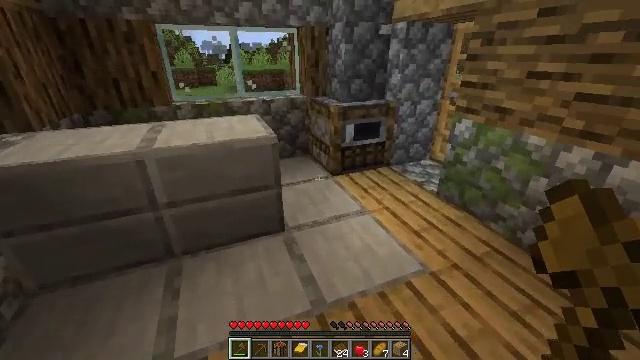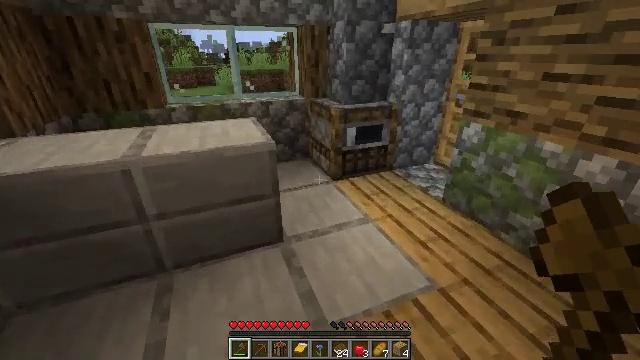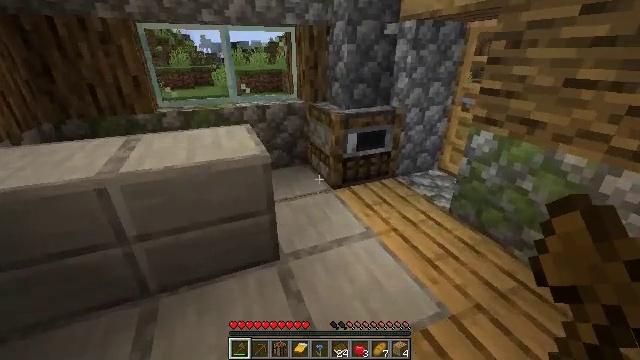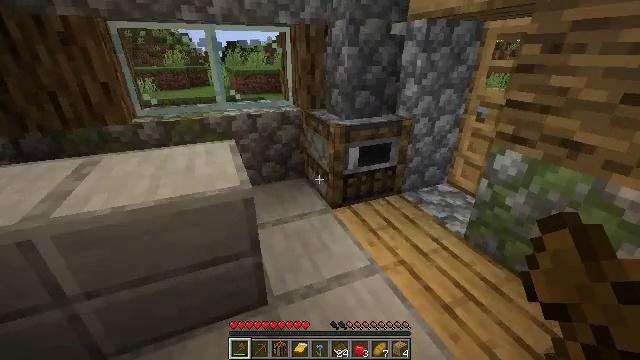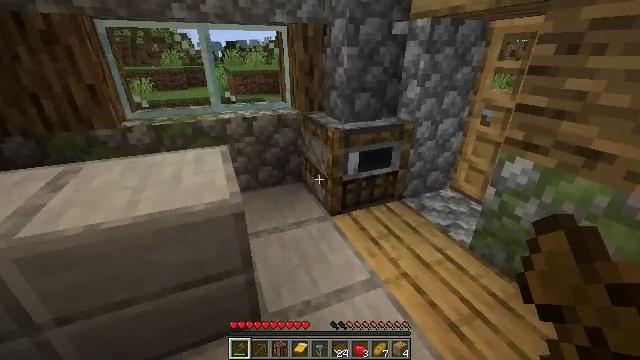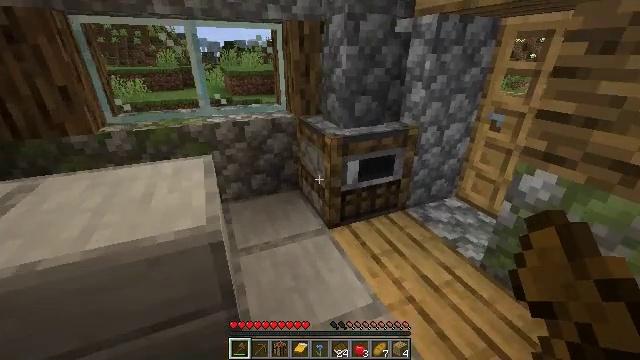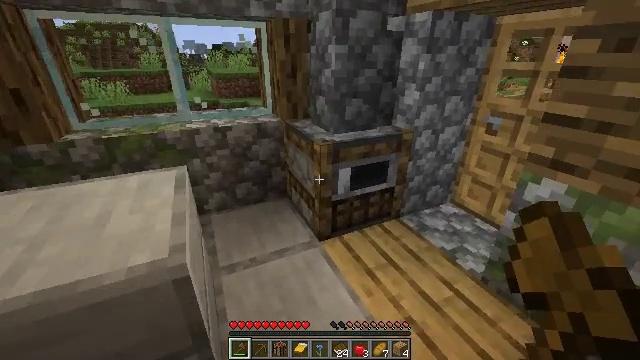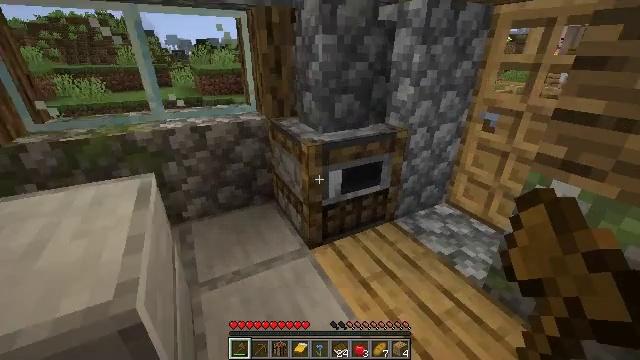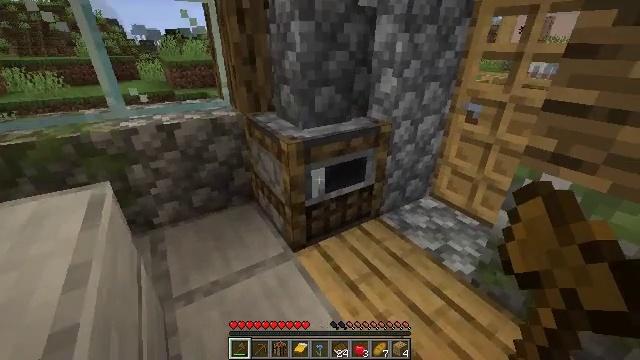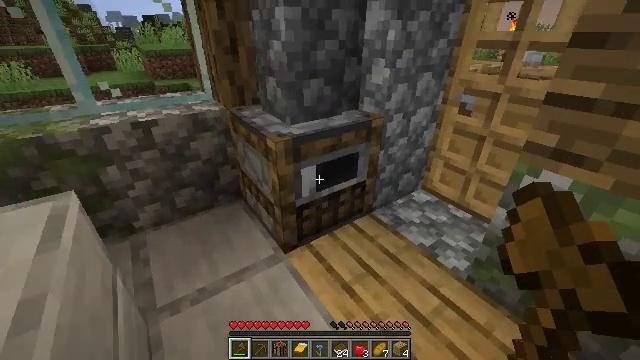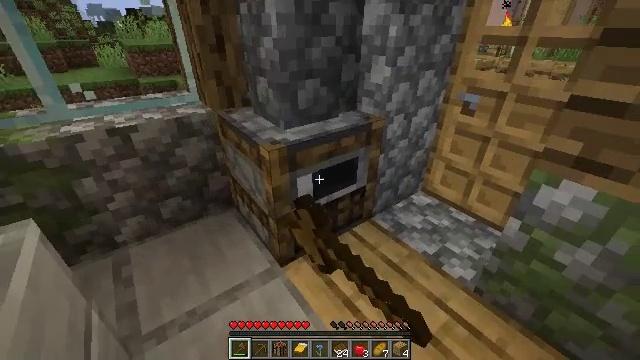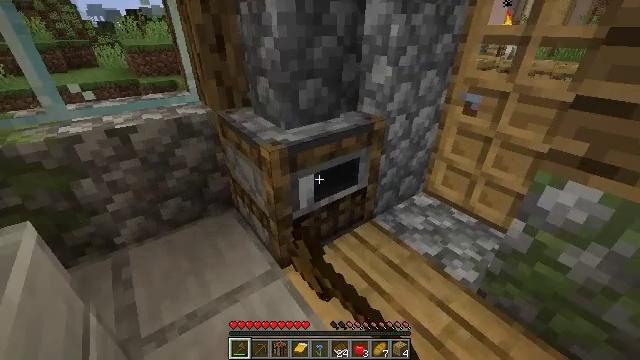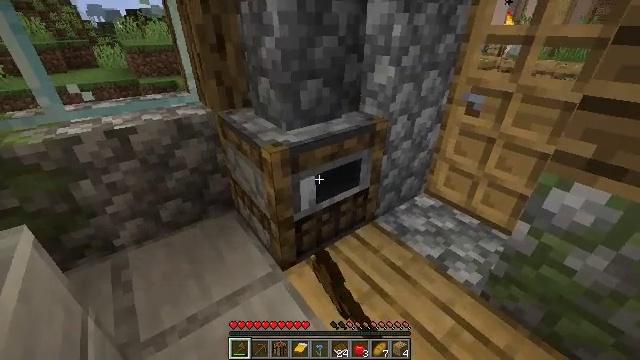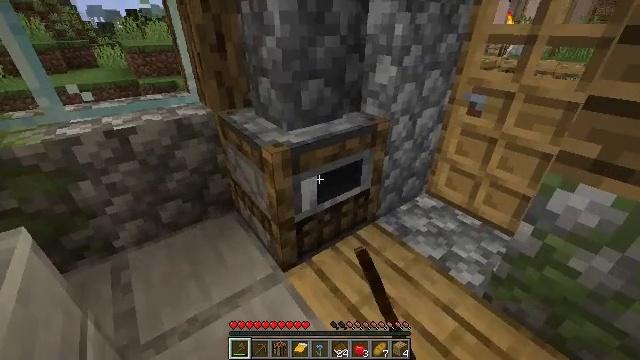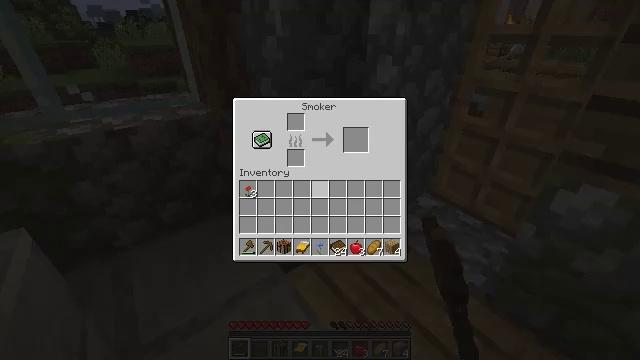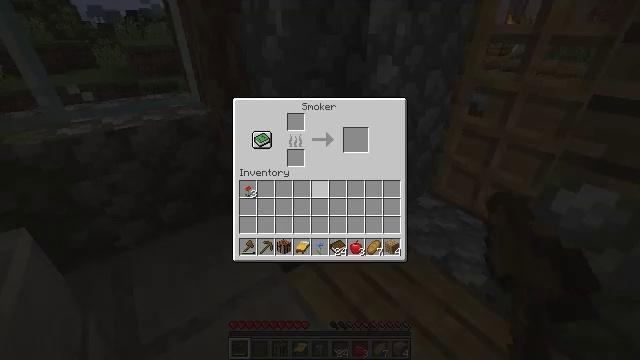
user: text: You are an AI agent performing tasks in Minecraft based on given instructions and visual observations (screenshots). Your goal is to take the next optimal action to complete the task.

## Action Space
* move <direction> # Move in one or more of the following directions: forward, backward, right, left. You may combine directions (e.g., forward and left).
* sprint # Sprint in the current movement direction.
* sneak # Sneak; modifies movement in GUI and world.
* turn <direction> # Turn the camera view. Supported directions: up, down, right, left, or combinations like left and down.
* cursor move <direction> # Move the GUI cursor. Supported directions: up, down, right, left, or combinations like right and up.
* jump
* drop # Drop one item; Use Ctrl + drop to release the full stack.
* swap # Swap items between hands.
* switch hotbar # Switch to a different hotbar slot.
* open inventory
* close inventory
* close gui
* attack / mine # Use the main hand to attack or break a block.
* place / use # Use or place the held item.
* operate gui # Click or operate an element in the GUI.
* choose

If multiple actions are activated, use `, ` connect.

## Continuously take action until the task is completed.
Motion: motion action
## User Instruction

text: Harvest hay blocks from the village.
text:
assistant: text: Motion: move forward
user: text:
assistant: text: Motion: move forward
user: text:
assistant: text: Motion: move forward
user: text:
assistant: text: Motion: move forward
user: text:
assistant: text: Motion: move forward
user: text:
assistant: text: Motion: move forward, turn right
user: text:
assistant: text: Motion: move forward, turn right
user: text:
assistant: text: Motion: move forward, turn right and down
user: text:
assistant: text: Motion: turn right and down, use / place
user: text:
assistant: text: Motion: turn right and down, use / place
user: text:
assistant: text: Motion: use / place
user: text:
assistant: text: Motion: no_op
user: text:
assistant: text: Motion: no_op
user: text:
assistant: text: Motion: open gui
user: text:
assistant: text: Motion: no_op
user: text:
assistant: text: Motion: no_op
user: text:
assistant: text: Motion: no_op
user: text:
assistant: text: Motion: no_op
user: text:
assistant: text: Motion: no_op
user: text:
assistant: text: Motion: no_op
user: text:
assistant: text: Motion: no_op
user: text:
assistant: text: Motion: no_op
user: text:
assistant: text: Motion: no_op
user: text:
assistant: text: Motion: no_op
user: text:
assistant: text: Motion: no_op
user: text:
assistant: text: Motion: no_op
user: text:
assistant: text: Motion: no_op
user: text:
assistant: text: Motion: no_op
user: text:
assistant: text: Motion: cursor move left
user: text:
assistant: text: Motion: turn left, close gui